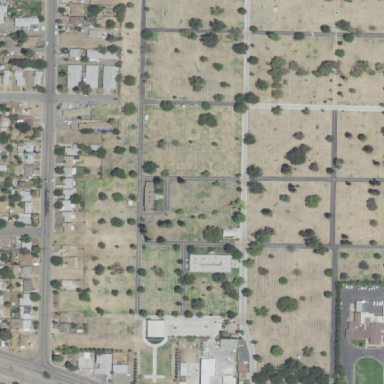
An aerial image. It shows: Cemetery.